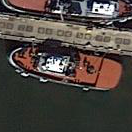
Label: civil